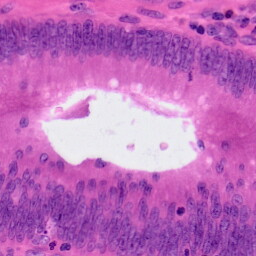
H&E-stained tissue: Colon